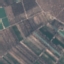
Land use / land cover: PermanentCrop